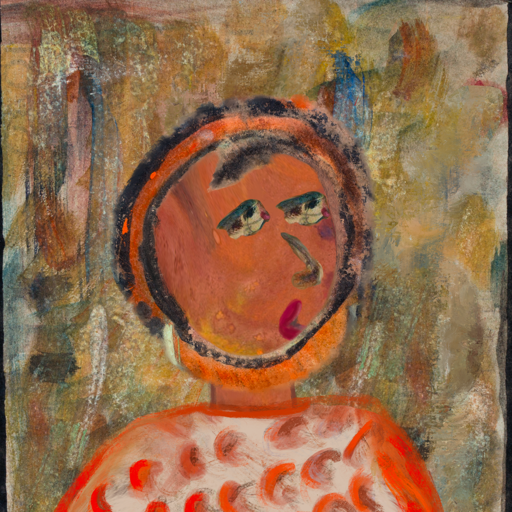
Background: Pipe, Head And Neck Side: Mother_And_Son_Son, Face Side: Pipe, Bust: Rupkatha, Hair Side: Childish, Head Accessory: Blank, Second Necklace: Blank, Necklace: Blank, Baby: Blank